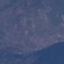
Land use / land cover: HerbaceousVegetation